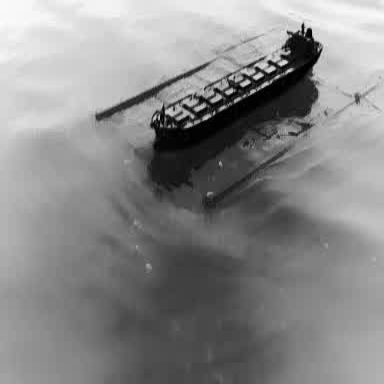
There is a liner in the infrared image.